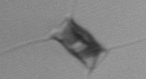
Label: Chaetoceros_similis